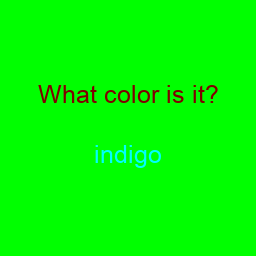
Color: cyan
Color name shown: indigo
Background color: lime
Question text color: maroon